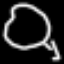
Label: octagon